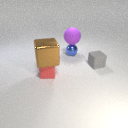
small blue metal sphere below large purple rubber sphere